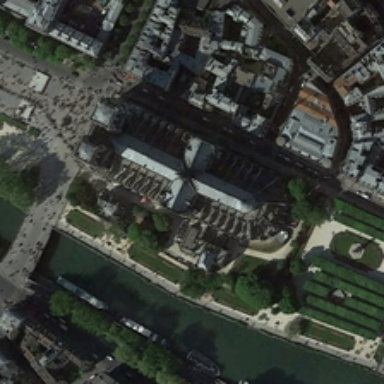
A church near a river is surrounded by green trees and buildings .